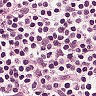
Metastatic tissue present: no